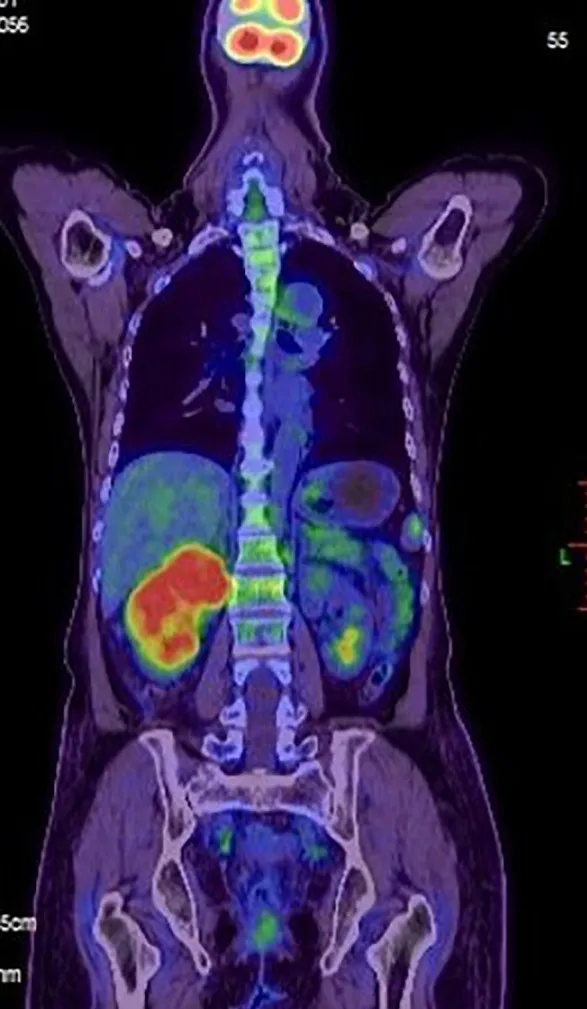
A positron emission tomography-computed tomography (PET-CT) scan was made. Evidence of intense FDG uptake in the tumor of the right kidney.
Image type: radiology (pet)